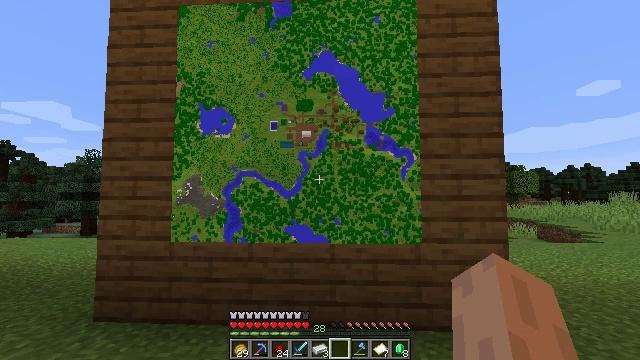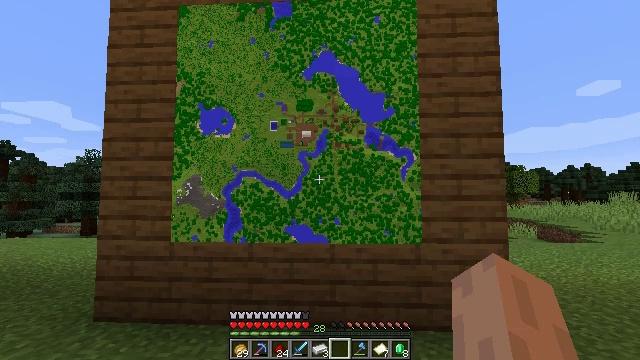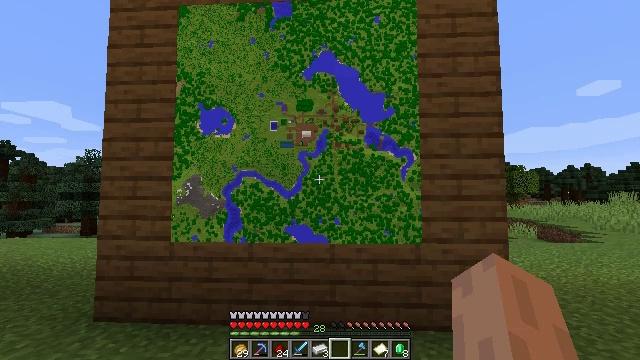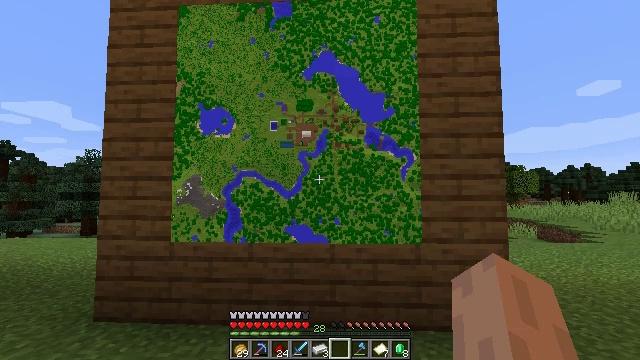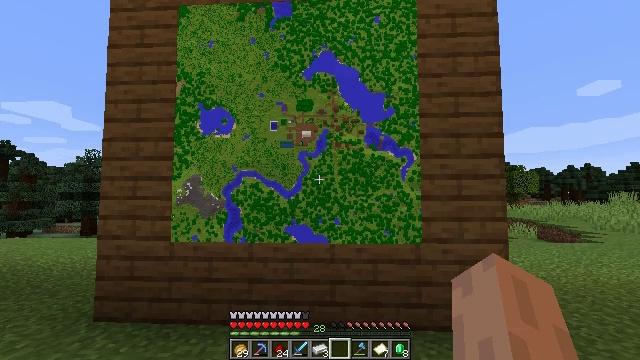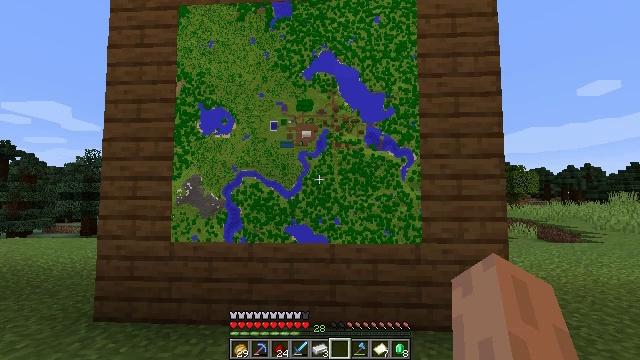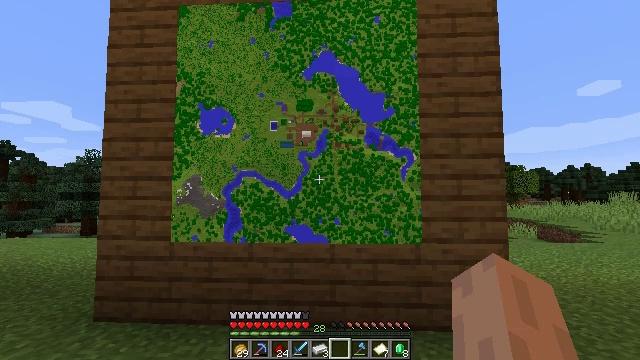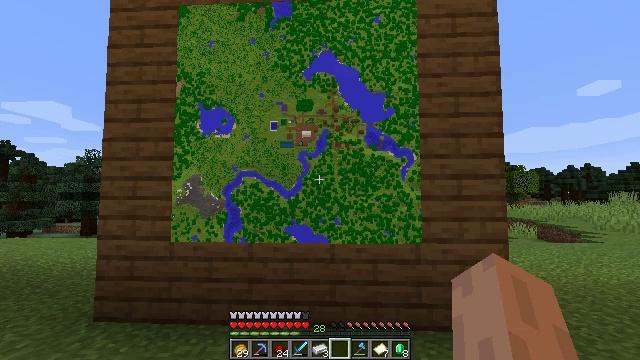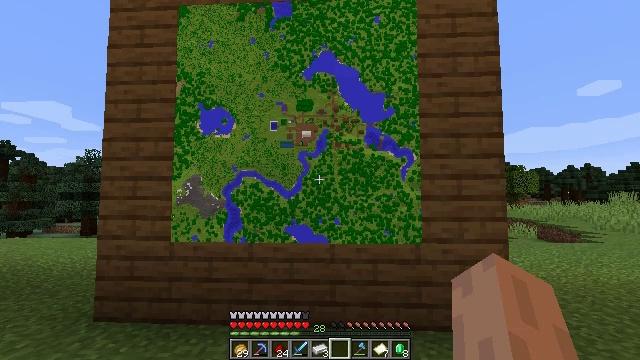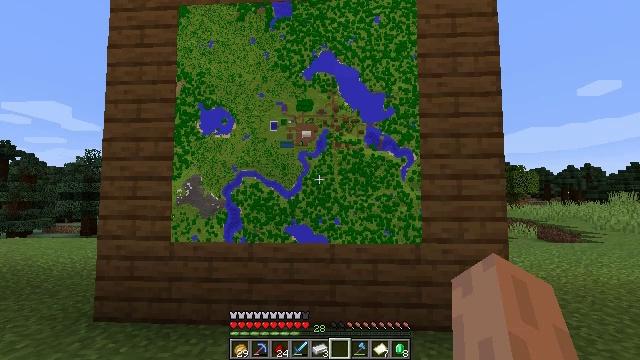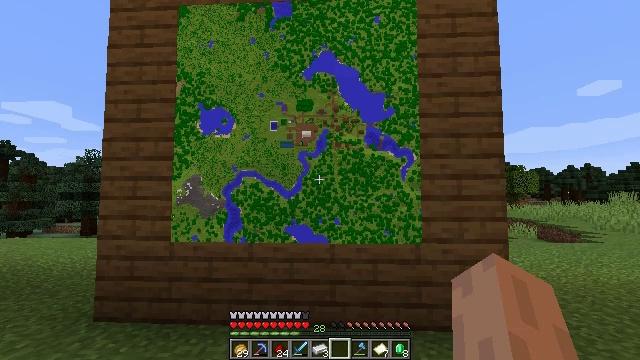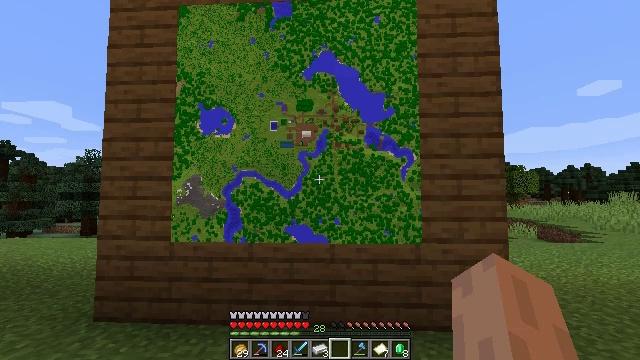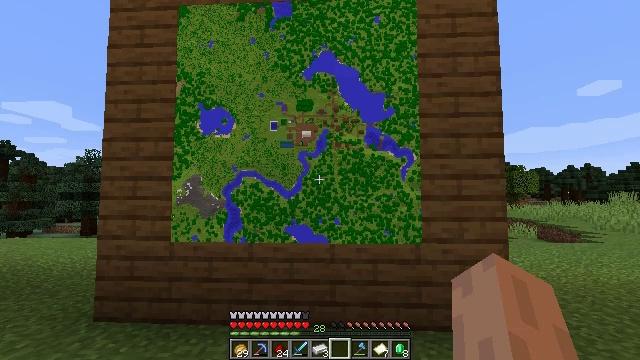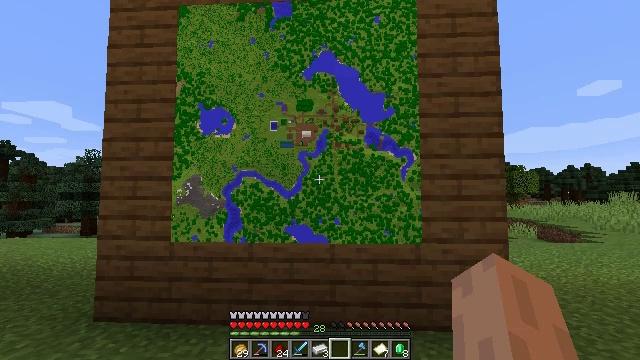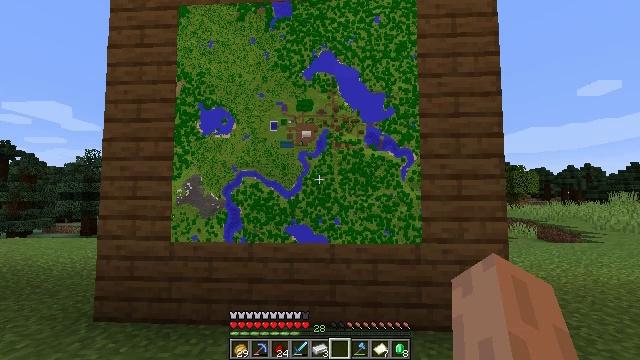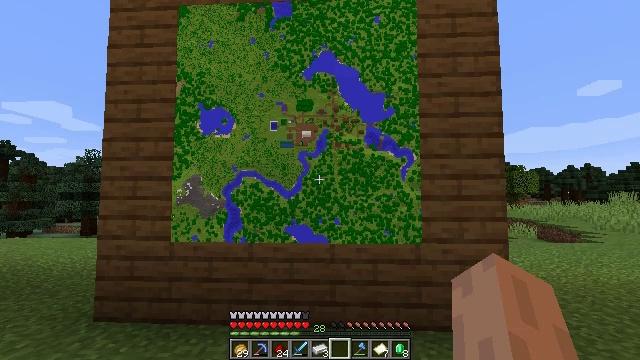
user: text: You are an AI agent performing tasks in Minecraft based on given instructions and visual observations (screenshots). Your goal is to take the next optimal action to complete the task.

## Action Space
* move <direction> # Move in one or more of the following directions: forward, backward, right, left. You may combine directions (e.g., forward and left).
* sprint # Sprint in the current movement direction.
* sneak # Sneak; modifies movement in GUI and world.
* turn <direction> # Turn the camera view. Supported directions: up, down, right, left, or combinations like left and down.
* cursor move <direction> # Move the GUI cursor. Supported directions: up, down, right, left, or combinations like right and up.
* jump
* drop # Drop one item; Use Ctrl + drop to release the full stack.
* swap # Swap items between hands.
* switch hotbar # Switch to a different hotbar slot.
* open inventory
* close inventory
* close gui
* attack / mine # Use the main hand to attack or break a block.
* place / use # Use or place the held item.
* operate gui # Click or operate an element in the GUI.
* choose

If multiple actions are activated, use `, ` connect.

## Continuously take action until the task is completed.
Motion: motion action
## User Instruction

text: Craft the item frame with sticks and leather.
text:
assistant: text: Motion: no_op
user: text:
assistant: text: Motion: no_op
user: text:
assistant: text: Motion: no_op
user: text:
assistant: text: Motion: no_op
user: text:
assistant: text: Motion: no_op
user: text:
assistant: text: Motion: no_op
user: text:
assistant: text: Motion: no_op
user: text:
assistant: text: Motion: no_op
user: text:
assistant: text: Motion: no_op
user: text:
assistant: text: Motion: no_op
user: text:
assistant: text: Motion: no_op
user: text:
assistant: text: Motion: no_op
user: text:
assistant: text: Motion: no_op
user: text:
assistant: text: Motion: no_op
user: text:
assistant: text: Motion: no_op
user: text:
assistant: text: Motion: no_op
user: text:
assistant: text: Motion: no_op
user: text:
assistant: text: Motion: no_op
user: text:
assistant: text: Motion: no_op
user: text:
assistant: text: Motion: no_op
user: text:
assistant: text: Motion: no_op
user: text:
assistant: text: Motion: no_op
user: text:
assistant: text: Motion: no_op
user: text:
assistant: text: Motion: no_op
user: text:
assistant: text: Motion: no_op
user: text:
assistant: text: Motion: no_op
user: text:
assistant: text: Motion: no_op
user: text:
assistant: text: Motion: no_op
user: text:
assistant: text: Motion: no_op
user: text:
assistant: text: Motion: no_op